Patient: sex M, age 61
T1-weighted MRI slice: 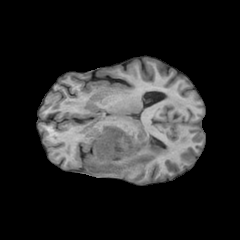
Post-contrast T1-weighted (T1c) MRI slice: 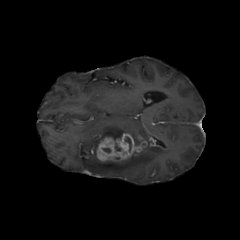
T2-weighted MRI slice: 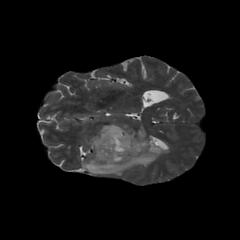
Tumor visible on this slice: yes
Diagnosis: Glioblastoma, IDH-wildtype
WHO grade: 4